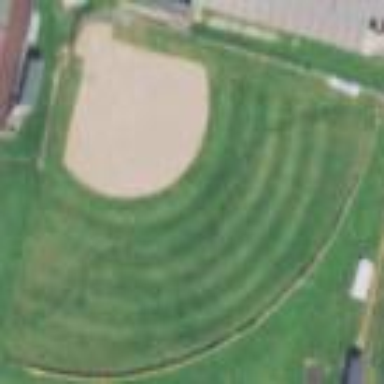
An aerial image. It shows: Baseball pitch for leisure and sports activities.